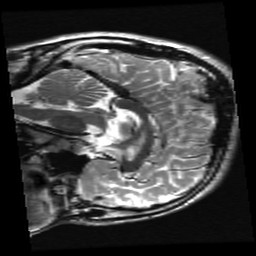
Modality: T2w
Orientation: sagittal
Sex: male
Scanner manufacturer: ge
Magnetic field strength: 3 T
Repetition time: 5 s
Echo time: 0.1017 s